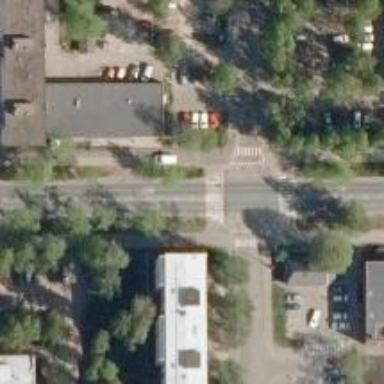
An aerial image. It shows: Asphalt cycleway.